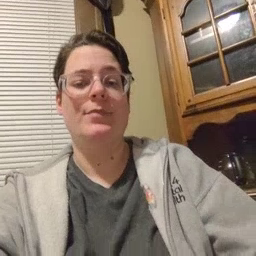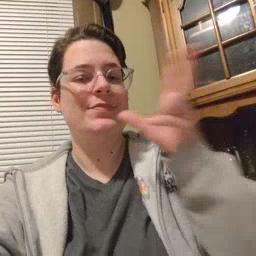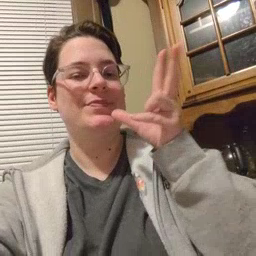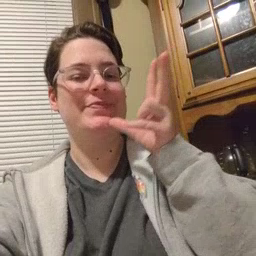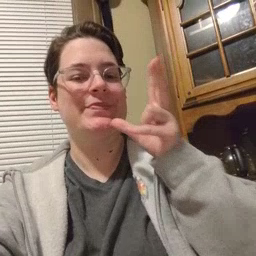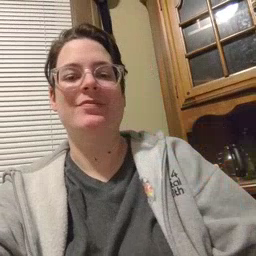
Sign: hen